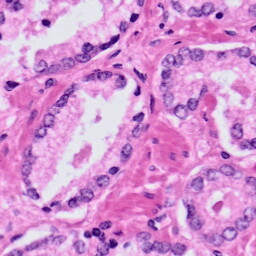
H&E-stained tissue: Prostate